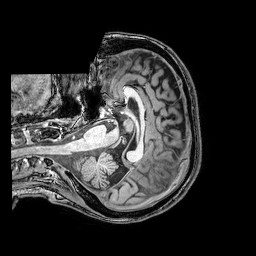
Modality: T1w
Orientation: axial
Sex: female
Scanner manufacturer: philips
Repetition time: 0.008273 s
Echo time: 0.00379 s